Question:
I have a problem with hover. I have a normal pic with opacity and another one with white background. I did this:
html:
'''
<div id="glob" style="margin-right:5px;margin-top:2px;float:right;height:45px;width:40px;">
<img src="images/icon_globus.png" width="32" height="33" alt="" style="margin-right:5px;margin-top:7px;"/>
</div>
'''
css:
'''
#glob:hover{
background:url('../images/icon_globushover.png') no-repeat;
}
'''
As you can see from the pic, the white one (upper globus) is behind the other one. It should not be behind.
What is not good?
---
Thanks all, it's working. I did like the first answer. Don't know why I used img tag. I always use divs as image, but here I was stupid.
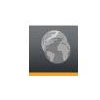
Answer: Because background always has the lowest z-index of all elements and content will be on top of it. I would suggest you to put "images/icon_globus.png" this as a background for div glob and remove that image tag. Then it should work the way you want it.